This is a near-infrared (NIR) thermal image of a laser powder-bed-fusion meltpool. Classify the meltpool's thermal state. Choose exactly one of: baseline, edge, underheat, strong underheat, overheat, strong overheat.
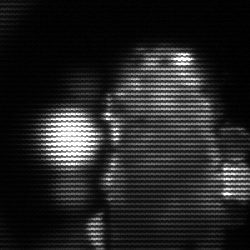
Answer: strong underheat